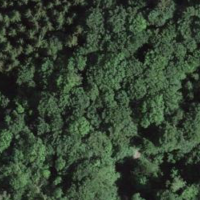
EUNIS habitat code: 44
Species observed at this site:
Lathyrus vernus